Question: I want to create a CSS background for a HTML5 section and it should look like this:
css triangle:

I have already researched and tried stuff like transform skew or border manipulation. But i can t really achieve the view like i want to.
Is any CSS pro here ? Would be nice.
ps - if a bootstrap solution exists would also help me.
Greets
Tobias
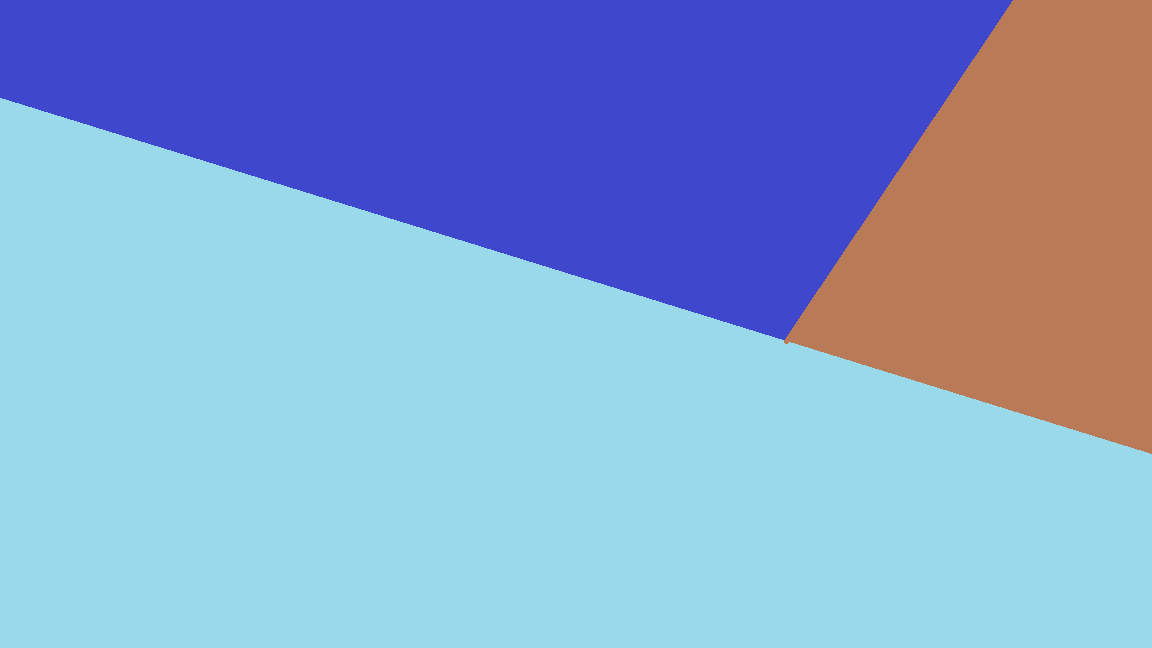
Answer: Use a 'linear-gradient'
'''
* {
margin: 0;
psdding: 0;
}
div {
height: 100vh;
width: 100vw;
background-color: blue;
background-image: linear-gradient(10deg, lightblue 50%, transparent 50%), linear-gradient(-60deg, brown 30%, transparent 30%);
}
'''
'''
<div>
</div>
'''